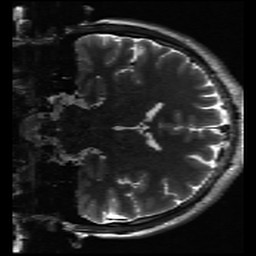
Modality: inplaneT2
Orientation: coronal